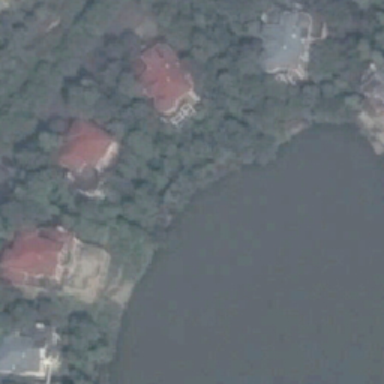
Surrounded by several house trees with red and blue roofs on the shore of the lake .